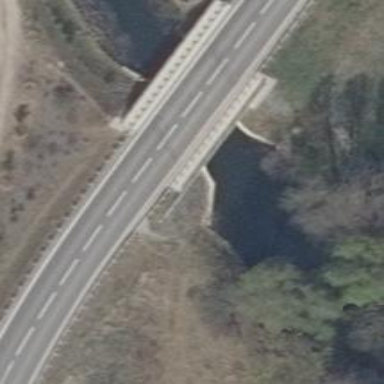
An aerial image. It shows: Asphalt tertiary road on bridge.